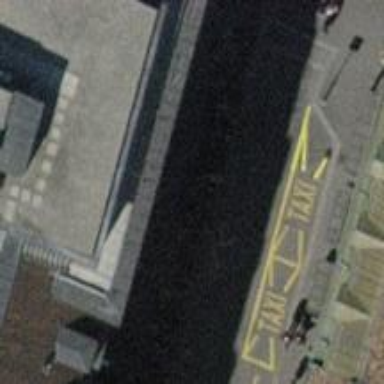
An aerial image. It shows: Bicycle parking area with stands available.